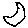
Label: moon